Field crop: maize
Growth stage: 2
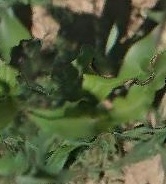
Species: maize